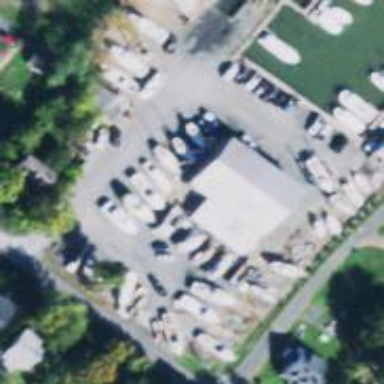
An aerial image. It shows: Boat storage facility.